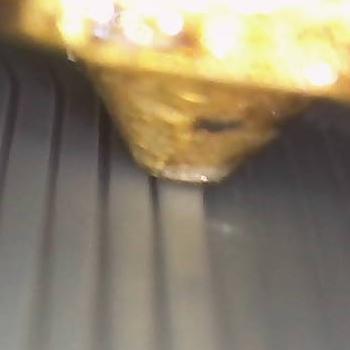
Flow rate: 100%